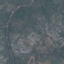
Land use / land cover class: HerbaceousVegetation